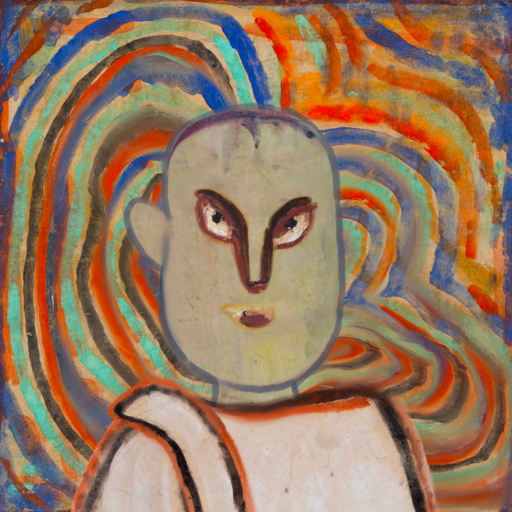
Background: Sisters, Head And Neck Front: Hill_Girl, Face Front: After_Raid, Bust: Roy_Bahadur, Hair Front: Blank, Head Accessory: Blank, Second Necklace: Blank, Necklace: Blank, Baby: Blank